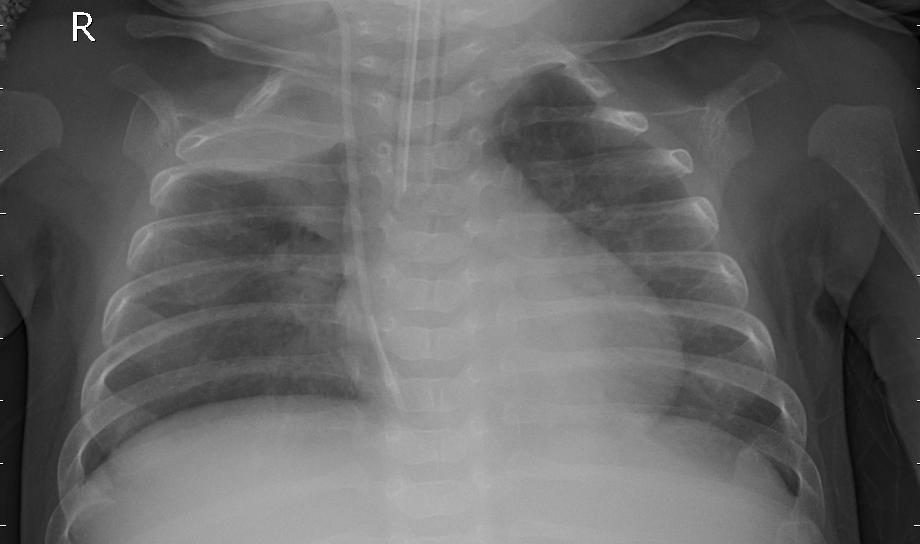
Diagnosis: PNEUMONIA